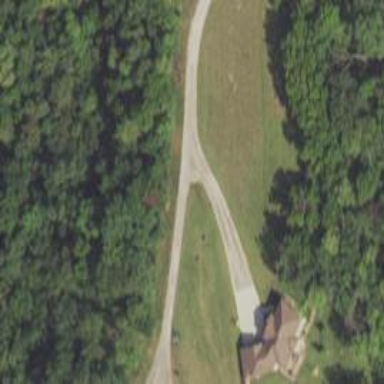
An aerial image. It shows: Driveway.